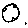
Label: moon